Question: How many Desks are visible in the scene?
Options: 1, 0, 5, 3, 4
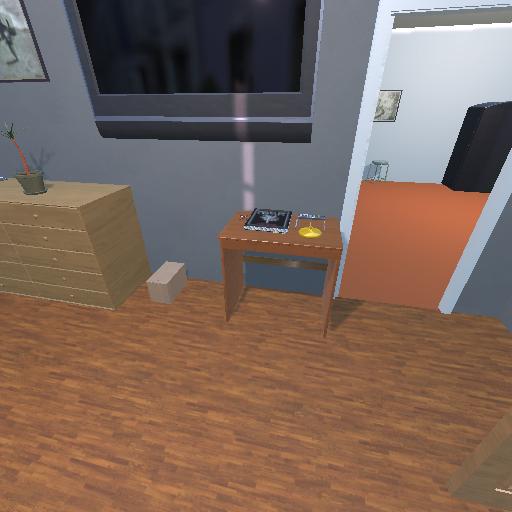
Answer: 1